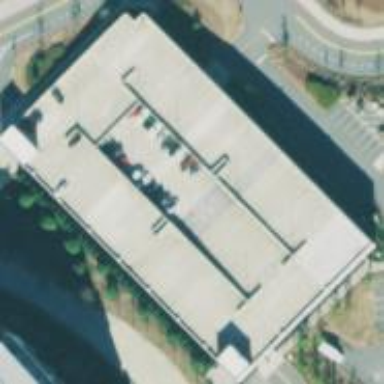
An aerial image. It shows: Multi-storey concrete parking building.